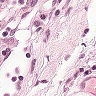
Metastatic tissue present: no